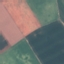
Land use / land cover class: AnnualCrop